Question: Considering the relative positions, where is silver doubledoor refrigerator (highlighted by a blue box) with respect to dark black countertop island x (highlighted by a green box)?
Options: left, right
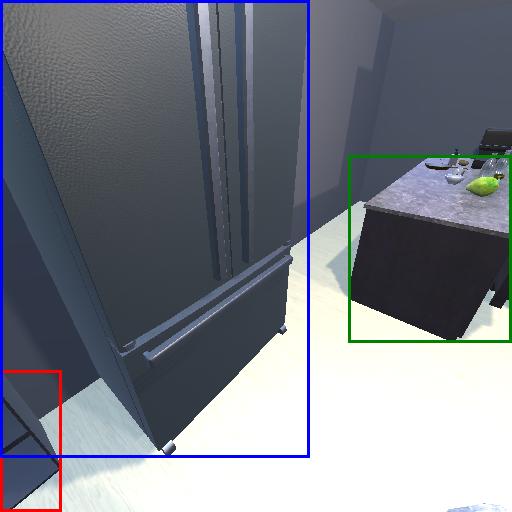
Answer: left